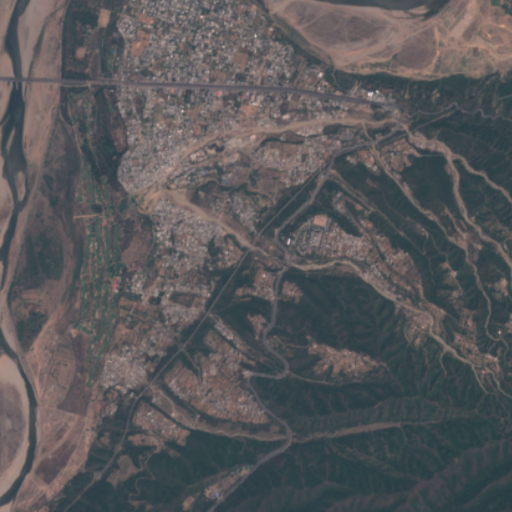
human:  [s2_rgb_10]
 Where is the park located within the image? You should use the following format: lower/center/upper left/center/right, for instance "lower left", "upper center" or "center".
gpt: The park is located in the left of the image.
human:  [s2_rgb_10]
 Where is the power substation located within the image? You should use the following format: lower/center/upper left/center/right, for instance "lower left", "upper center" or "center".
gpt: The power substation is located in the upper right of the image.
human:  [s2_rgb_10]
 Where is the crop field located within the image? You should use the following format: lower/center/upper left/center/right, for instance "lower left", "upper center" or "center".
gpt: There is no crop field in the image.